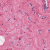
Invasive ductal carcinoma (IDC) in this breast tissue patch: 0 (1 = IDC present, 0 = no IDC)